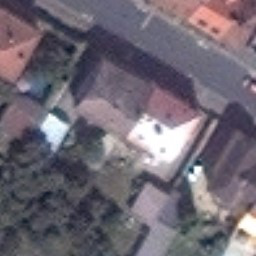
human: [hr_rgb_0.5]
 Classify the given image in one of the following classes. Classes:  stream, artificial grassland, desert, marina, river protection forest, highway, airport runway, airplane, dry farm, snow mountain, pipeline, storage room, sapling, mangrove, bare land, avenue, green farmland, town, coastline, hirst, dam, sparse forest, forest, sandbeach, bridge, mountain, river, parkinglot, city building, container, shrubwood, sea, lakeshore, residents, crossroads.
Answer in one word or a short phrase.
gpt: residents